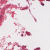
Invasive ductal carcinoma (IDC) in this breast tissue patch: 0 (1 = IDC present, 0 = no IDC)